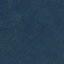
Land use / land cover class: Forest